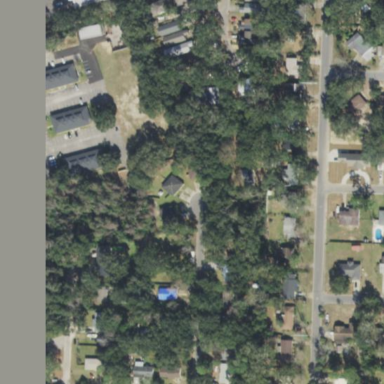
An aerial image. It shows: Residential area composed of single-family homes.